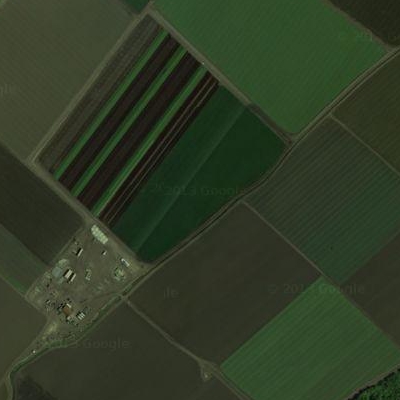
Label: bField